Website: lowes
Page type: cart
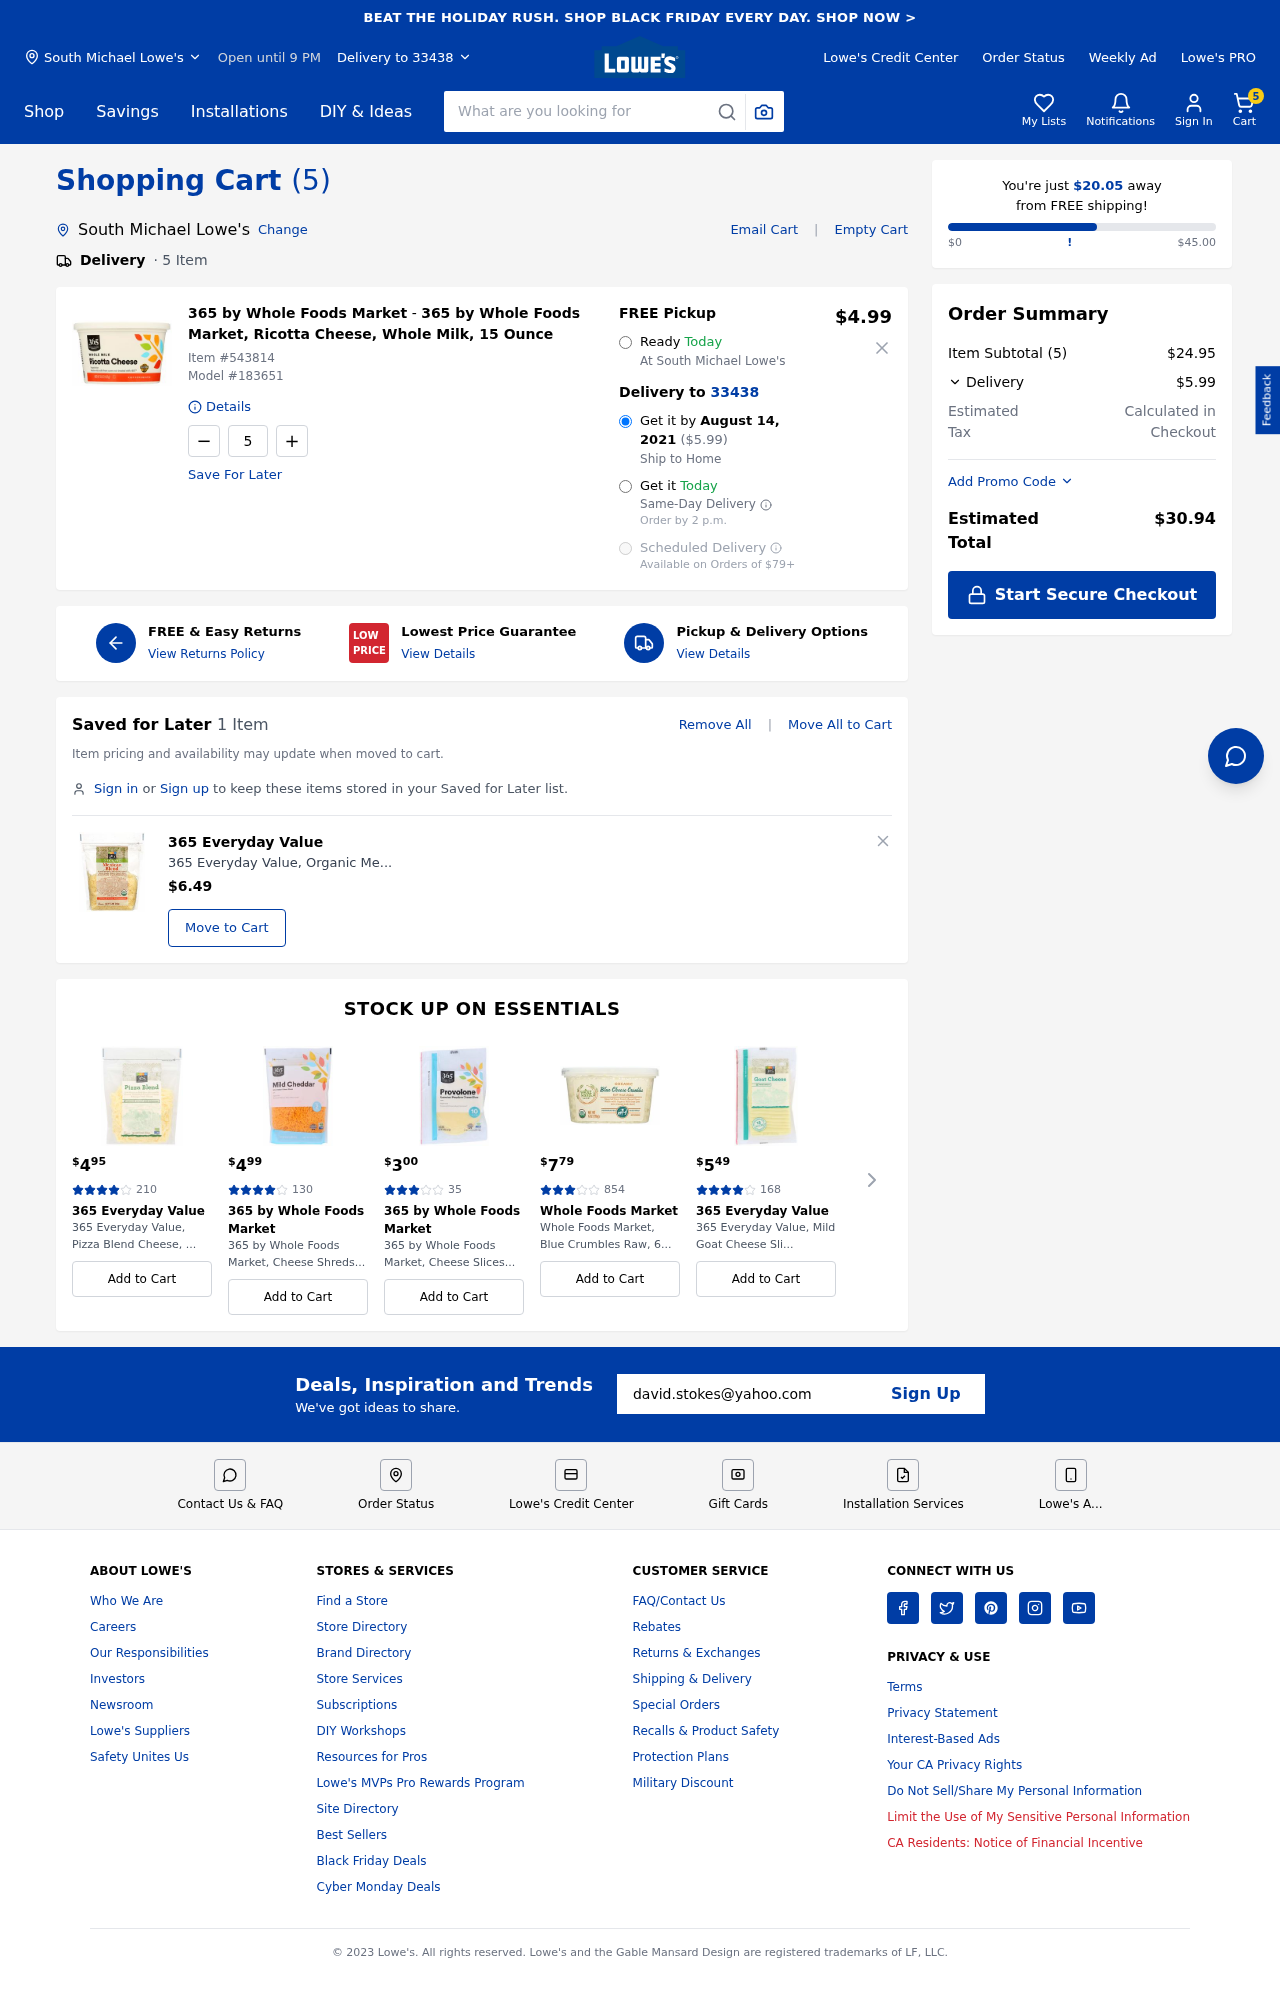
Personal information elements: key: PII_CITY
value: South Michael Lowe's
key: PII_EMAIL
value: david.stokes@yahoo.com
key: PII_POSTCODE
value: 33438
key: PII_CITY2
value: South Michael Lowe's
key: PII_CITY3
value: South Michael
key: PII_POSTCODE2
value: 33438
Product elements: key: PRODUCT1_BRAND
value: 365 by Whole Foods Market
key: PRODUCT1_NAME
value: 365 by Whole Foods Market, Ricotta Cheese, Whole Milk, 15 Ounce
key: PRODUCT1_PRICE
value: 4.99
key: PRODUCT1_QUANTITY
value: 5
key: PRODUCT2_BRAND
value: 365 Everyday Value
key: PRODUCT2_NAME
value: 365 Everyday Value, Organic Mexican Blend Cheese, Shredded, 12 oz
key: PRODUCT2_PRICE
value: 6.49
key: PRODUCT1_ITEM_NUMBER
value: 543814
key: PRODUCT1_MODEL_NUMBER
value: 183651
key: PRODUCT3_PRICE
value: $495
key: PRODUCT3_NUM_RATINGS
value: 210
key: PRODUCT3_BRAND
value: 365 Everyday Value
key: PRODUCT3_NAME
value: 365 Everyday Value, Pizza Blend Cheese, ...
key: PRODUCT4_PRICE
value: $499
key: PRODUCT4_NUM_RATINGS
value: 130
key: PRODUCT4_BRAND
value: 365 by Whole Foods Market
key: PRODUCT4_NAME
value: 365 by Whole Foods Market, Cheese Shreds...
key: PRODUCT5_PRICE
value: $300
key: PRODUCT5_NUM_RATINGS
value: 35
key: PRODUCT5_BRAND
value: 365 by Whole Foods Market
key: PRODUCT5_NAME
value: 365 by Whole Foods Market, Cheese Slices...
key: PRODUCT6_PRICE
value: $779
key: PRODUCT6_NUM_RATINGS
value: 854
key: PRODUCT6_BRAND
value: Whole Foods Market
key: PRODUCT6_NAME
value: Whole Foods Market, Blue Crumbles Raw, 6...
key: PRODUCT7_PRICE
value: $549
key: PRODUCT7_NUM_RATINGS
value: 168
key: PRODUCT7_BRAND
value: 365 Everyday Value
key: PRODUCT7_NAME
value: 365 Everyday Value, Mild Goat Cheese Sli...
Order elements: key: ORDER_NUM_ITEMS
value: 5
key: ORDER_DELIVERY_DATE
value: August 14, 2021
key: ORDER_SHIPPING_COST2
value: $5.99
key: ORDER_SHIPPING_AWAY
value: $20.05
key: ORDER_SUBTOTAL
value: $24.95
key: ORDER_SHIPPING_COST
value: $5.99
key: ORDER_TOTAL
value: $30.94
Search elements: key: HEADER_SEARCH
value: What are you looking for
Other elements: key: SAVED_NUM_ITEMS
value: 1 Item